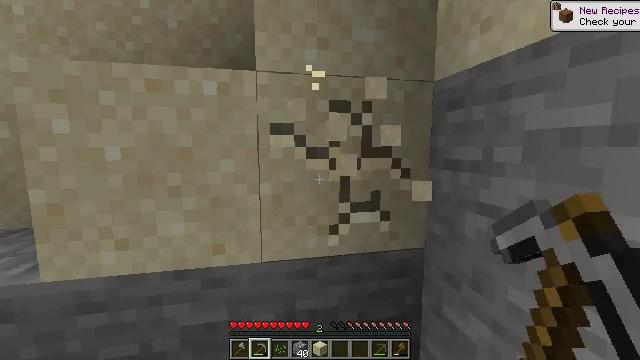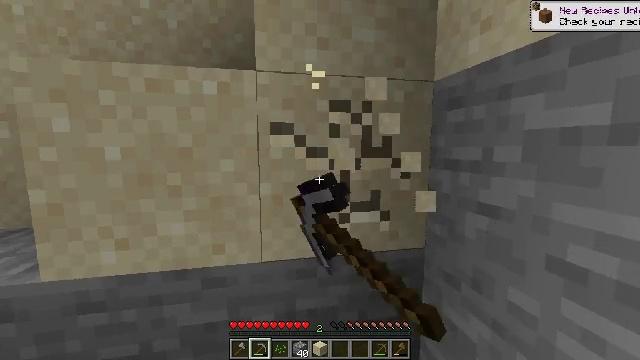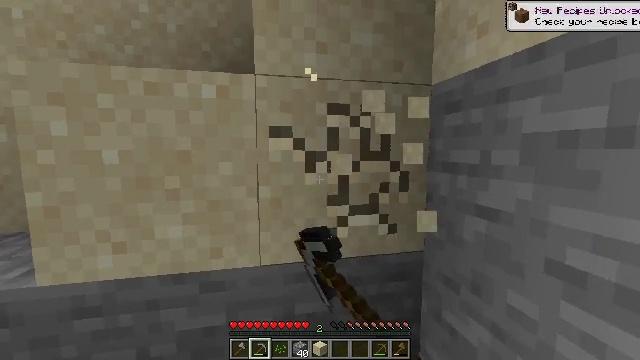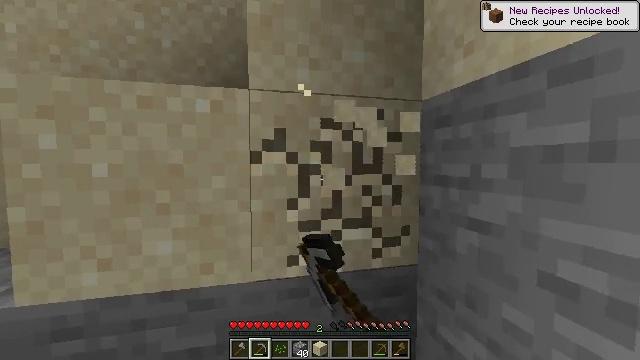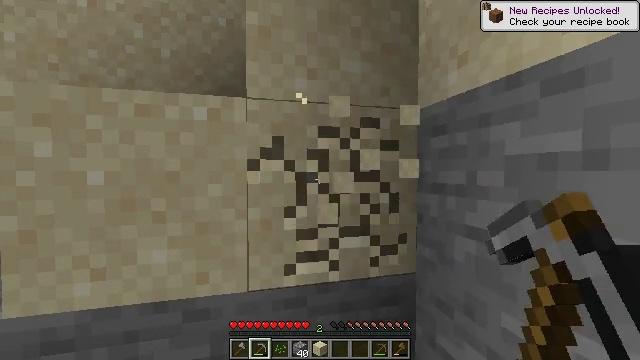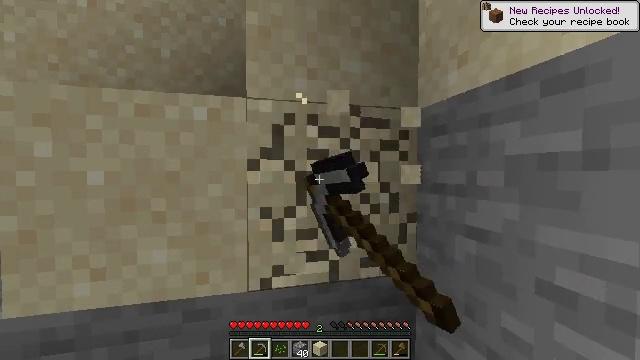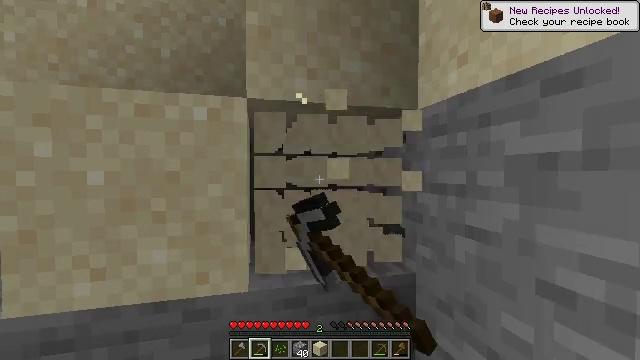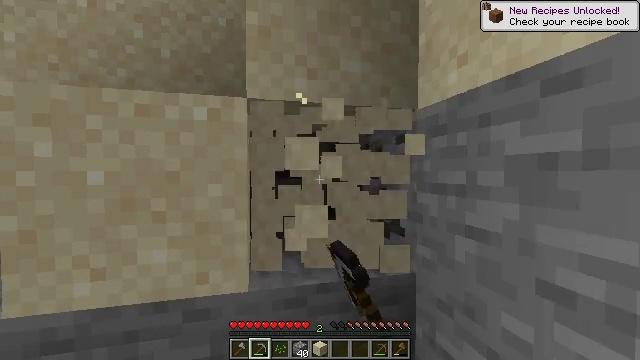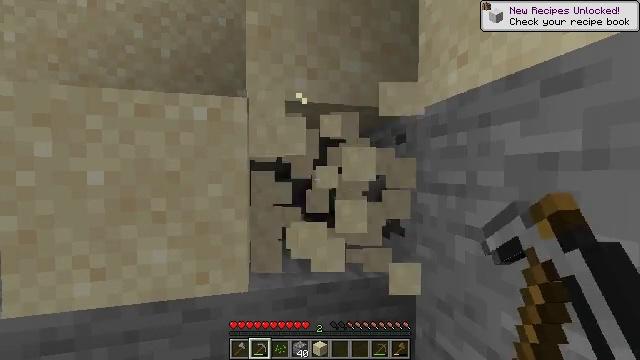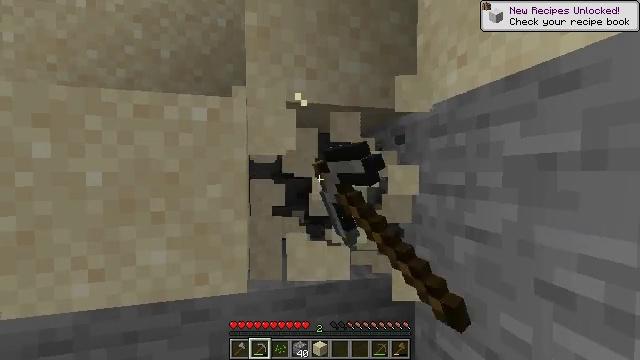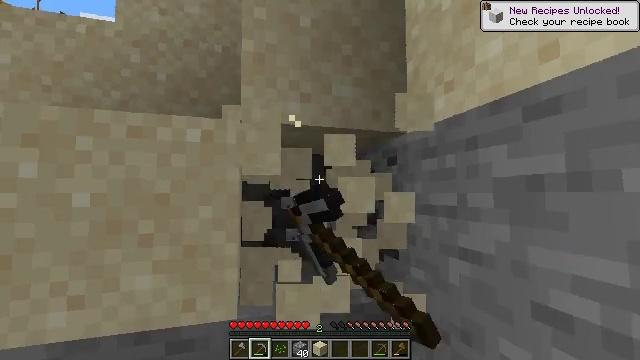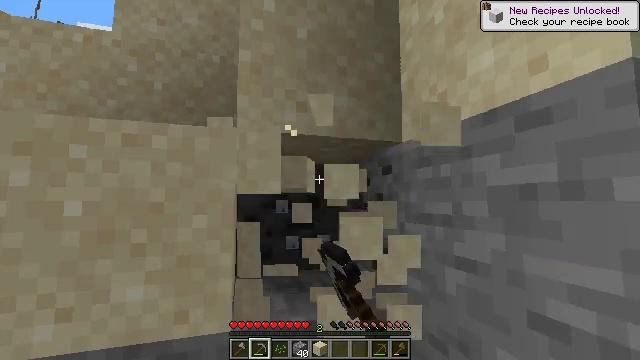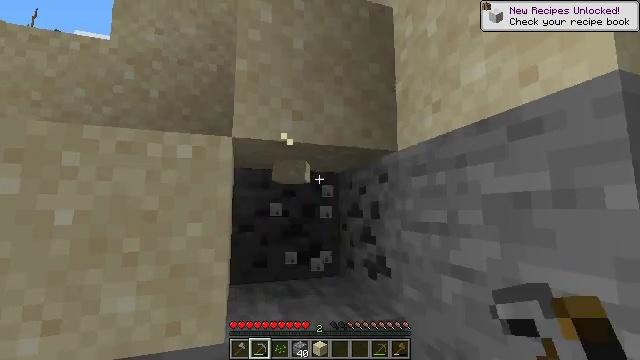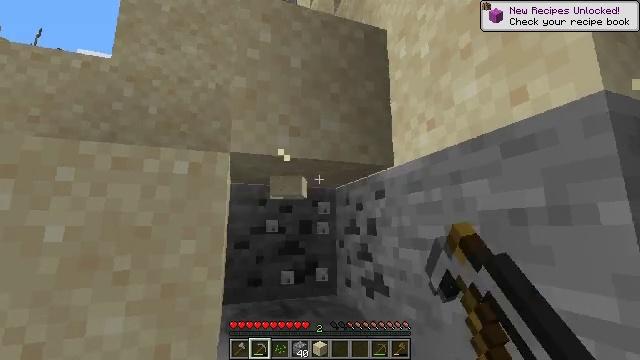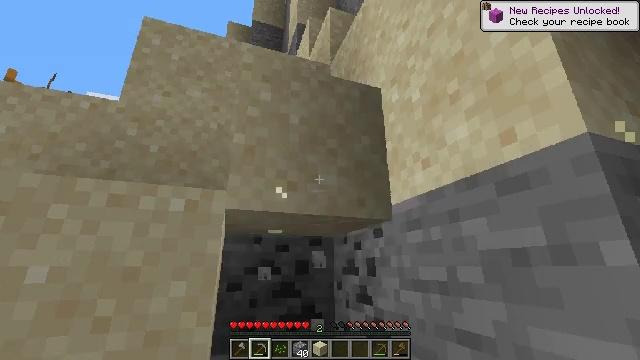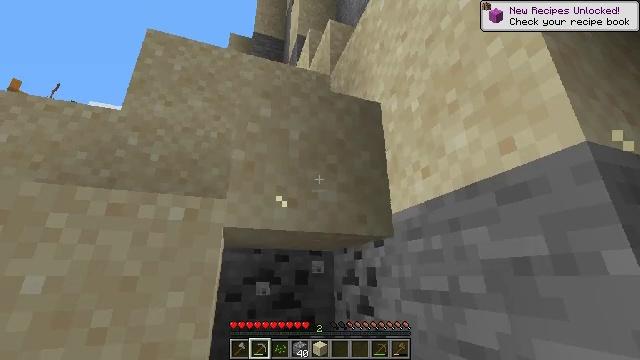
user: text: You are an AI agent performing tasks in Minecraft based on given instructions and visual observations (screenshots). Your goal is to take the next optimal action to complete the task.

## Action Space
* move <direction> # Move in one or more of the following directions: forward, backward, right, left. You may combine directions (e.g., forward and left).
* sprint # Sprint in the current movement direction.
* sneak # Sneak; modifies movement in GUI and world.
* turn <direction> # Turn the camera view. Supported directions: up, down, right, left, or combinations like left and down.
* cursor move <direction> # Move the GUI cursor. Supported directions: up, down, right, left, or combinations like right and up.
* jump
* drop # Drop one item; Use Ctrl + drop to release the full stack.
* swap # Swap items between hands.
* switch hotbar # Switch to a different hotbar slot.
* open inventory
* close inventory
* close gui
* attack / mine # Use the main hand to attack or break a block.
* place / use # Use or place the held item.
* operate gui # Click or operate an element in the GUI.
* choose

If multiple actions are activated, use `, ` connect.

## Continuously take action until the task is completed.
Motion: motion action
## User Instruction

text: Collect sand to make glass.
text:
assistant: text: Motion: attack / mine
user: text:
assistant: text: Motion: attack / mine
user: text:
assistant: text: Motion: turn right and up, attack / mine
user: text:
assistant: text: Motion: turn up, attack / mine
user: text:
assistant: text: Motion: attack / mine
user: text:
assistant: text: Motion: attack / mine
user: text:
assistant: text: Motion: attack / mine
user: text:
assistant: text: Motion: attack / mine
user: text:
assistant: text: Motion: attack / mine
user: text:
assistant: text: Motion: turn right and up, attack / mine
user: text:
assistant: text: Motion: turn up, attack / mine
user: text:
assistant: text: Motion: turn up, attack / mine
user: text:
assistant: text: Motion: turn up, attack / mine
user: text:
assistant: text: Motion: turn up, attack / mine
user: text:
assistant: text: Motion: turn up, attack / mine
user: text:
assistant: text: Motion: attack / mine
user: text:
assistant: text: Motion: attack / mine
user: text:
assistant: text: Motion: attack / mine
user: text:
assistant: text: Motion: attack / mine
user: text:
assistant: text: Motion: attack / mine
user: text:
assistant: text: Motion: attack / mine
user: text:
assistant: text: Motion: attack / mine
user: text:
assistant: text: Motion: attack / mine
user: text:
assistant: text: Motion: attack / mine
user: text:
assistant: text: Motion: attack / mine
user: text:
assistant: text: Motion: turn down, attack / mine
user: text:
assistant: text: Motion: turn down, attack / mine
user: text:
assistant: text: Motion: turn down, attack / mine
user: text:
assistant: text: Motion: attack / mine
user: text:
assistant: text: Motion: attack / mine